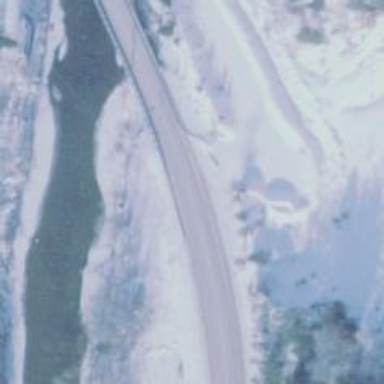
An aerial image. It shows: Primary highway on asphalt bridge.